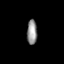
Tissue: skin
Cell type: Others
Senescence score: 0.747
Nuclear area (px): 245
Mean DAPI intensity: 146.869